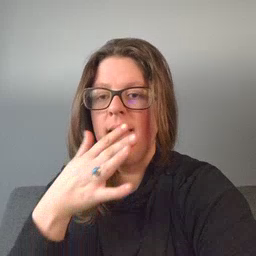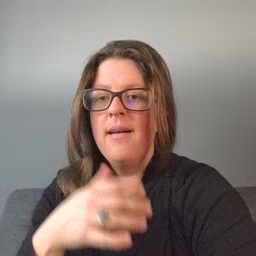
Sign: snack